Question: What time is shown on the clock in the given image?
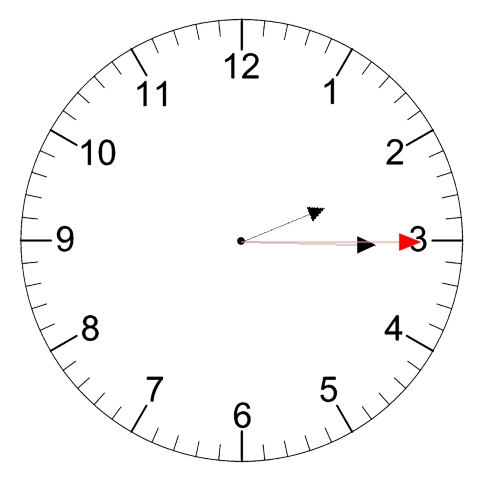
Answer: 02:15:15